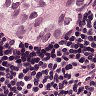
Metastatic tissue present: yes